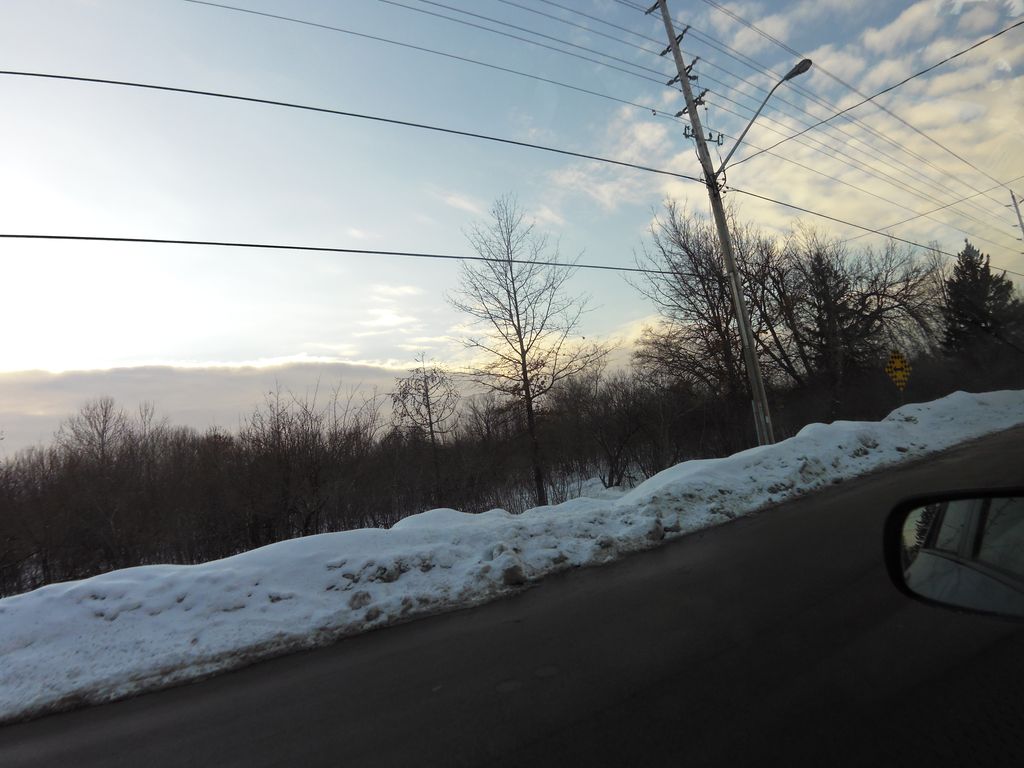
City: ottawa-gatineau